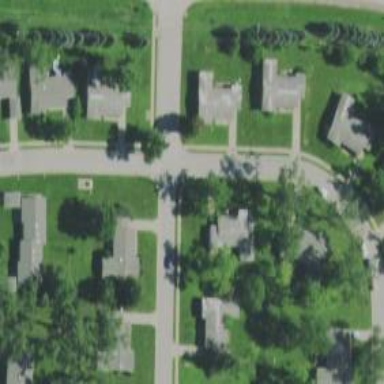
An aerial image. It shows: Residential road.